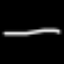
Label: line